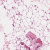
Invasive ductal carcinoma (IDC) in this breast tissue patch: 0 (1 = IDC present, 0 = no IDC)